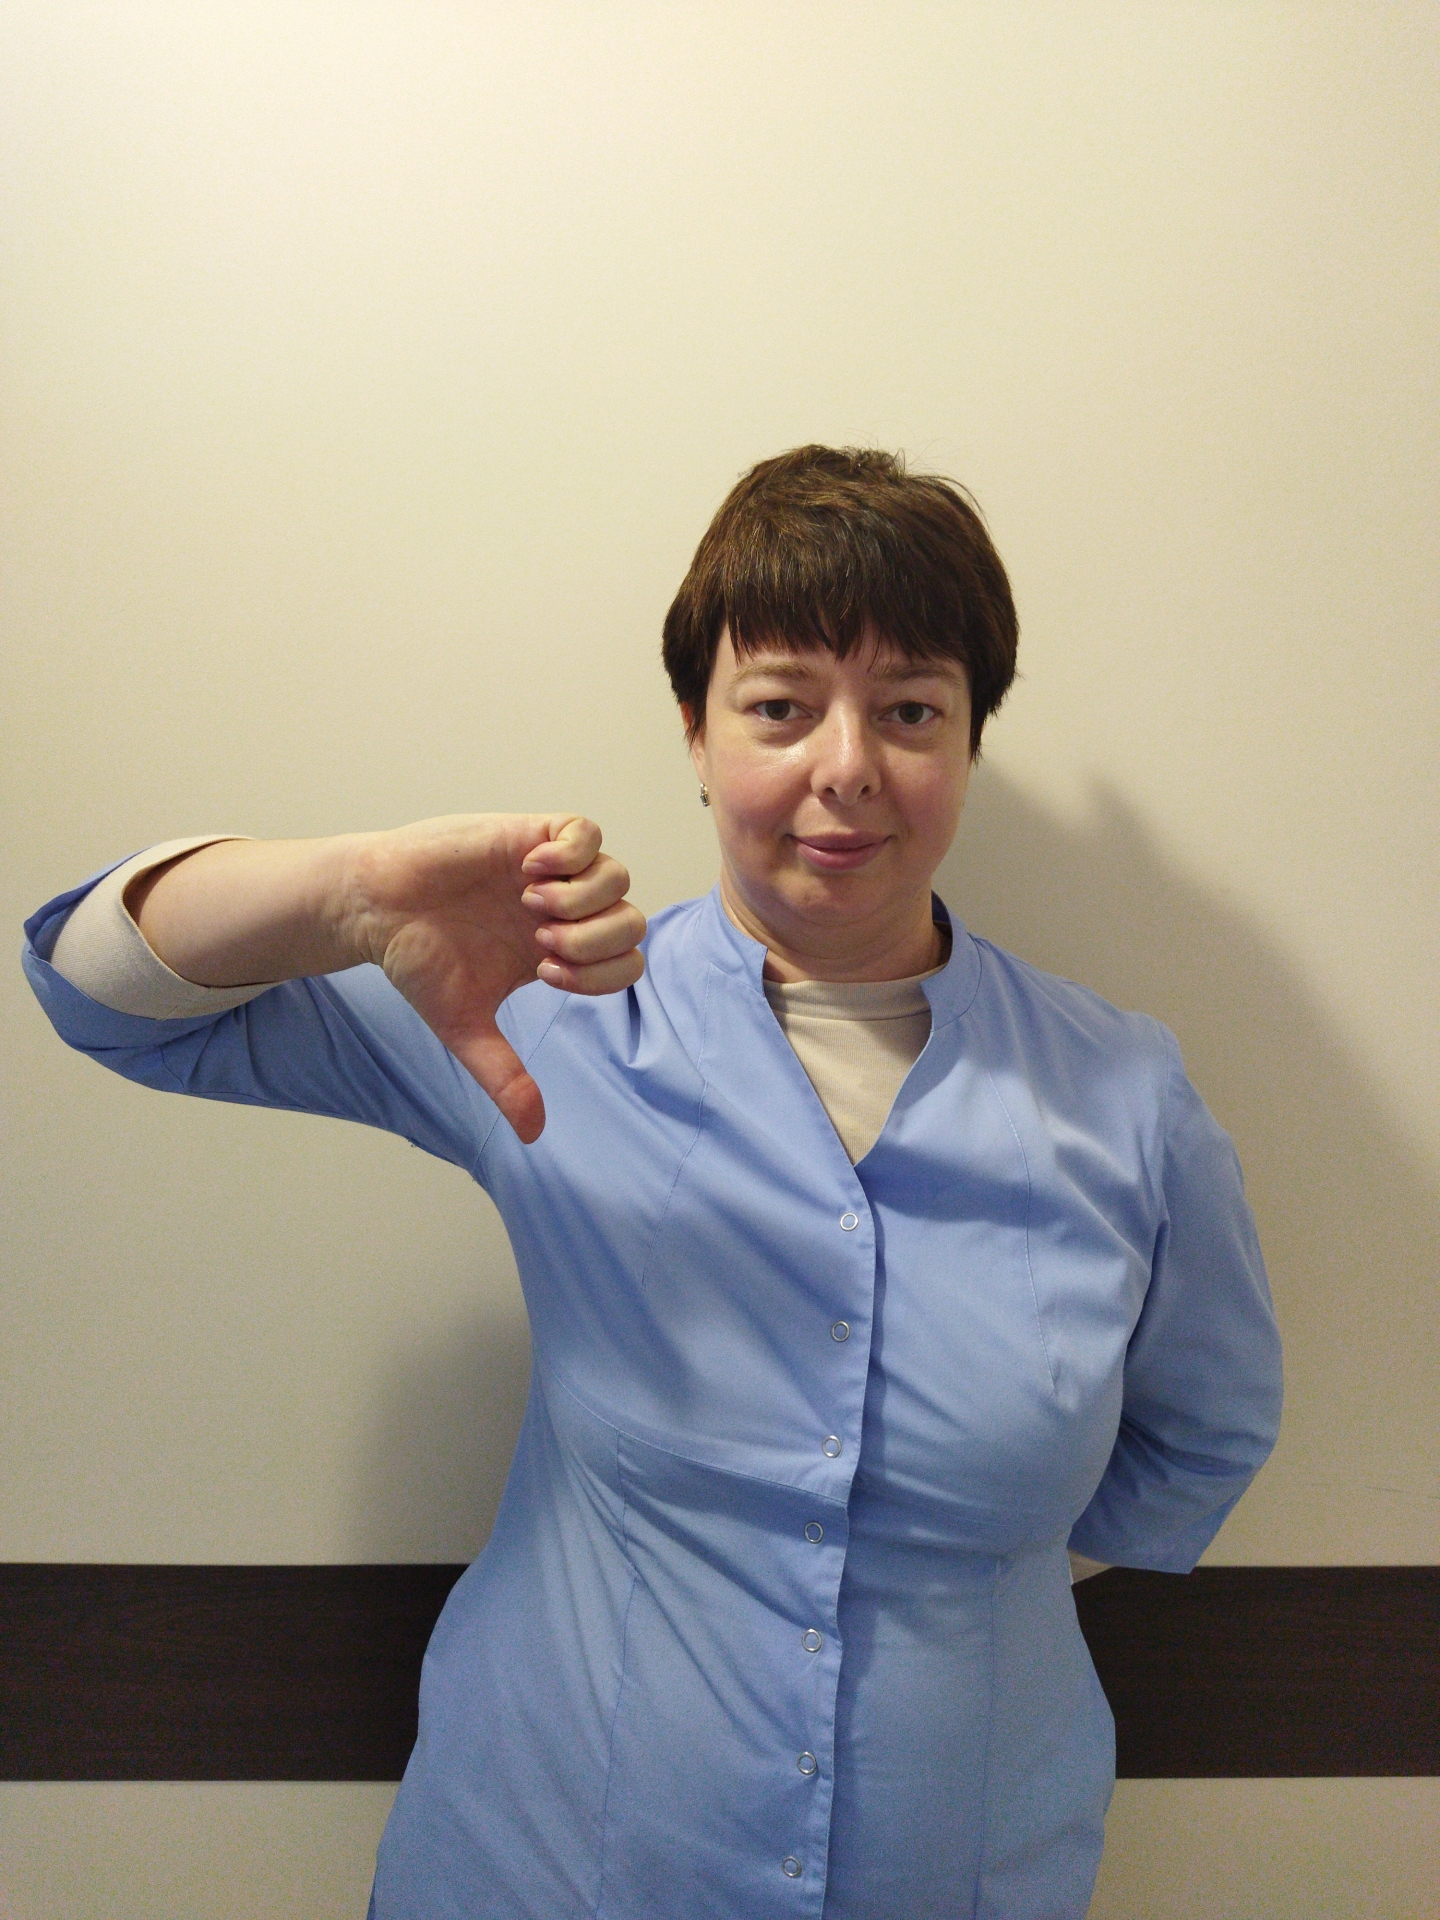
Label: clear